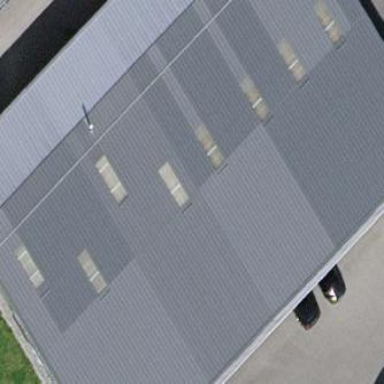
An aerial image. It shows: Gray building with skillion roof.